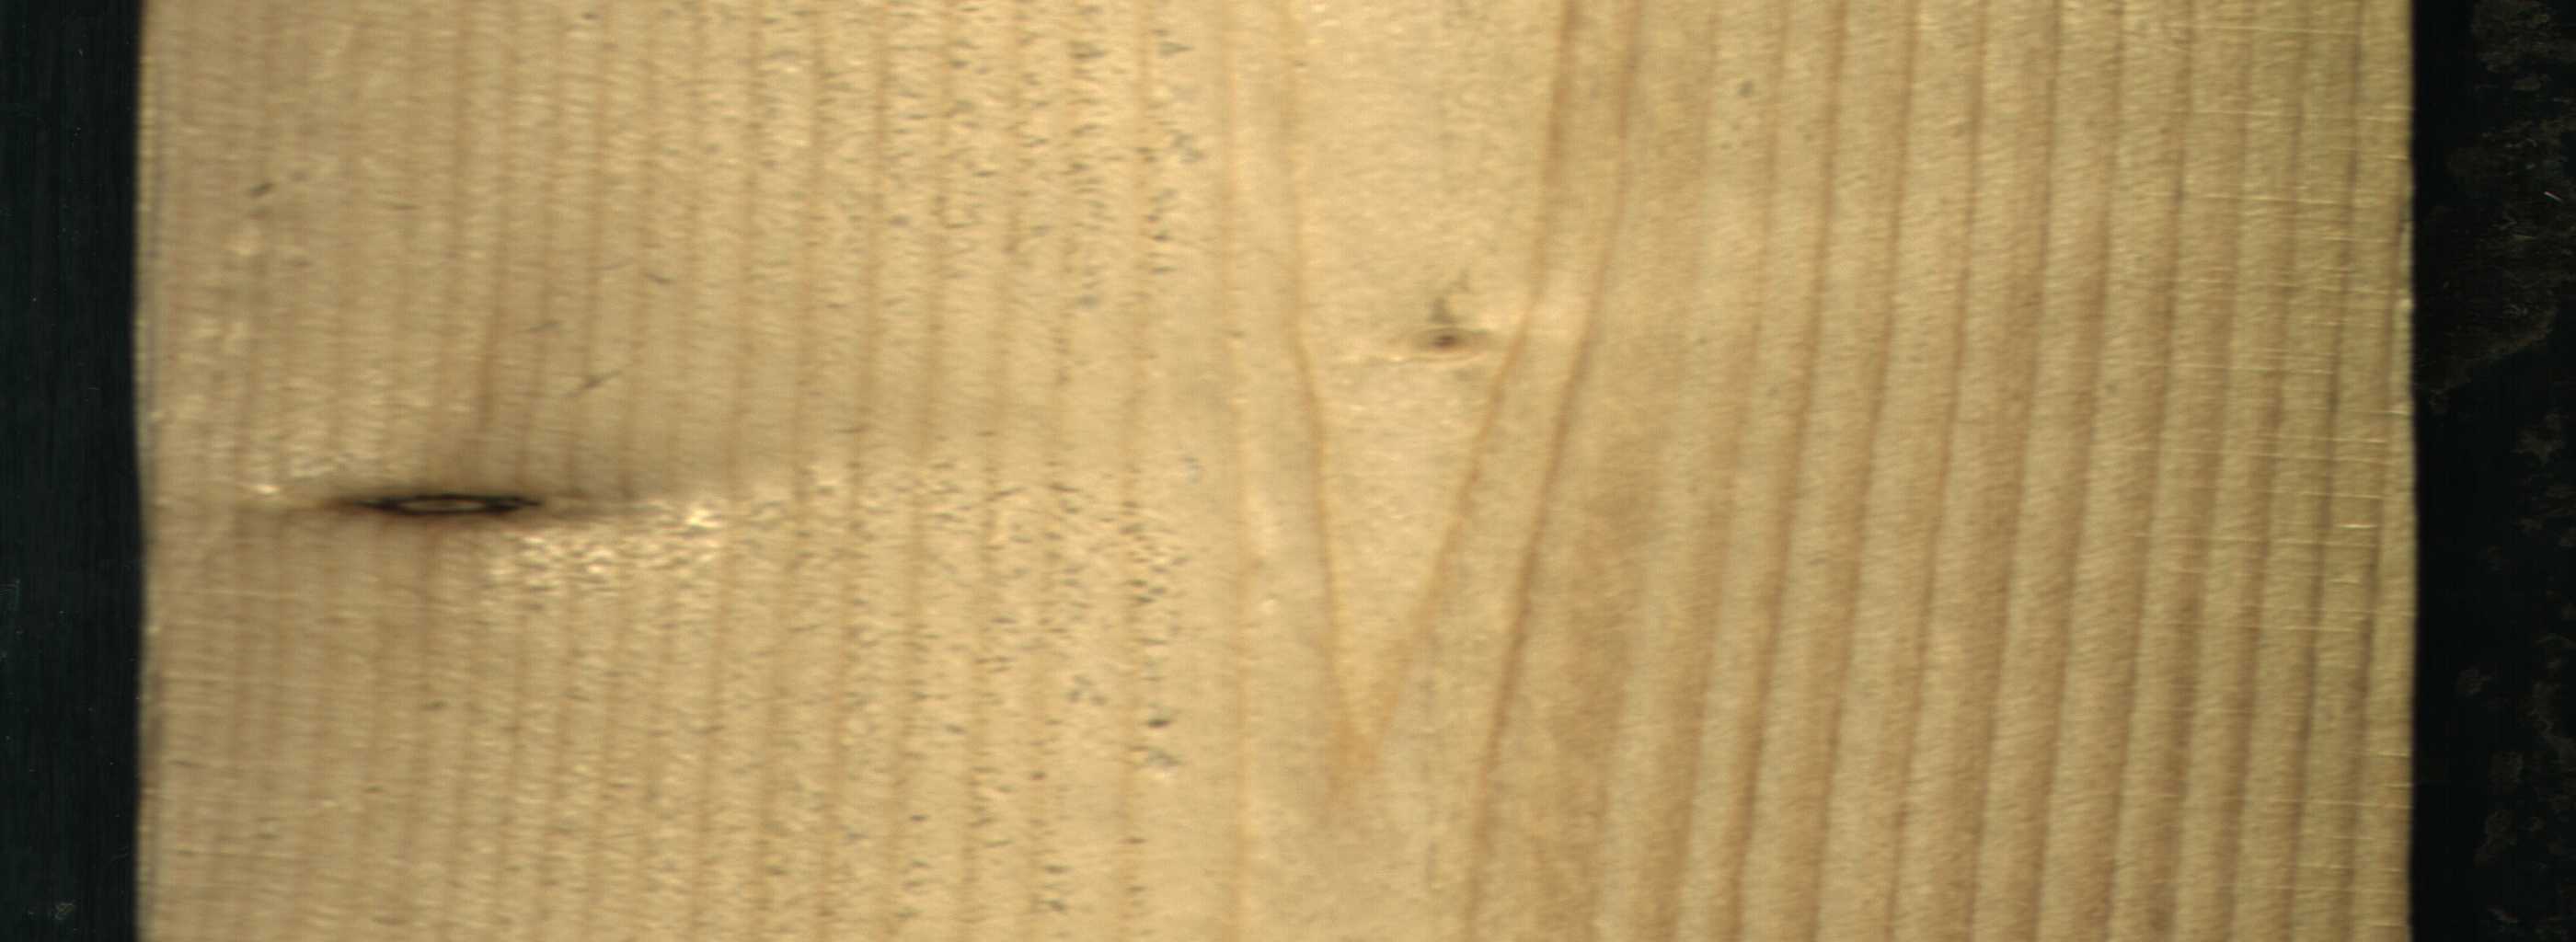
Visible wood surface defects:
Dead_Knot
Live_Knot